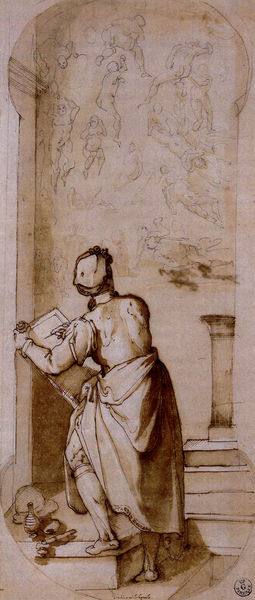
Titel: Taddeo zeichnet in der Sixtinischen Kapelle
Künstler: Federico Zuccari
Standort: Florenz
Institution: Gabinetto Disegni e Stampe degli Uffizi
Schlagwörter: feder, fuß, hand, mann, weiß, aquarell, ausschnitt, braun, frau, hut, kleid, kreide, raum, rücken, schwarz, skizze, säule, zeichnung, zimmer, tuch, haube, malerei, rock, flasche, wand, falten, mensch, stehen, bild, innenraum, kirche, boden, gewand, blatt, person, rosa, arbeit, beine, kopfbedeckung, relief, bein, füße, bilder, papier, bogen, italien, farbe, grafik, graphik, grisaille, sepia, treppe, arch, column, hat, men, stairs, steps, stockings, tafel, arm, dress, figures, painting, portrait, room, wall, woman, wandmalerei, maler, malerin, print, brown, pot, stufe, stufen, wallpaper, podest, wade, waden, nische, tusche, gewölbe, antike, buch, orientalisch, hinten, barfuß, druck, künstler, schwarzweiß, wine, selbstbildnis, leinwand, stempel, entwurf, kunst, malen, gefässe, stift, altar, serie, zeichnen, schreiben, classical, greek, man, nude, nudes, roman, fresken, feet, fresko, drawing, paper, block, griffel, wandbild, black and white, turban, coat, sketch, pen, zeichner, leaning, step, säulenhalle, gegenstände, basket, cape, figut, renaissance, ink, draft, stele, art, artist, board, painter, mensa, pencil, draw, legs, lines, book, brush, figure, abmalen, zeichnerin, skizzieren, fresco, jug, abzeichnen, mural, bottles, leg, zeichenbrett, stuen, niche, unfinished, designo, antike motive, brushes, sketching, lone, plume, üße, dreww, walpaper, sparse, facing away, copying, wallaper, lone figure